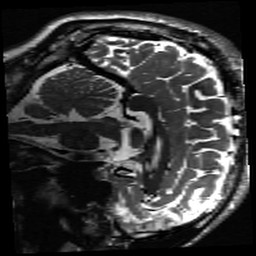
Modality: inplaneT2
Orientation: sagittal